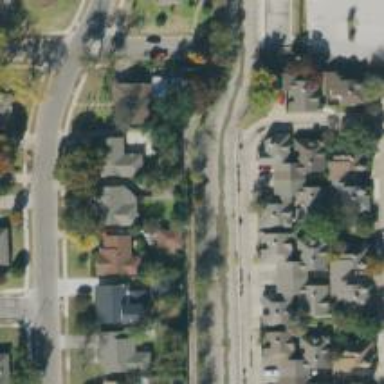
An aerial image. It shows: Alleyway designated as service road.